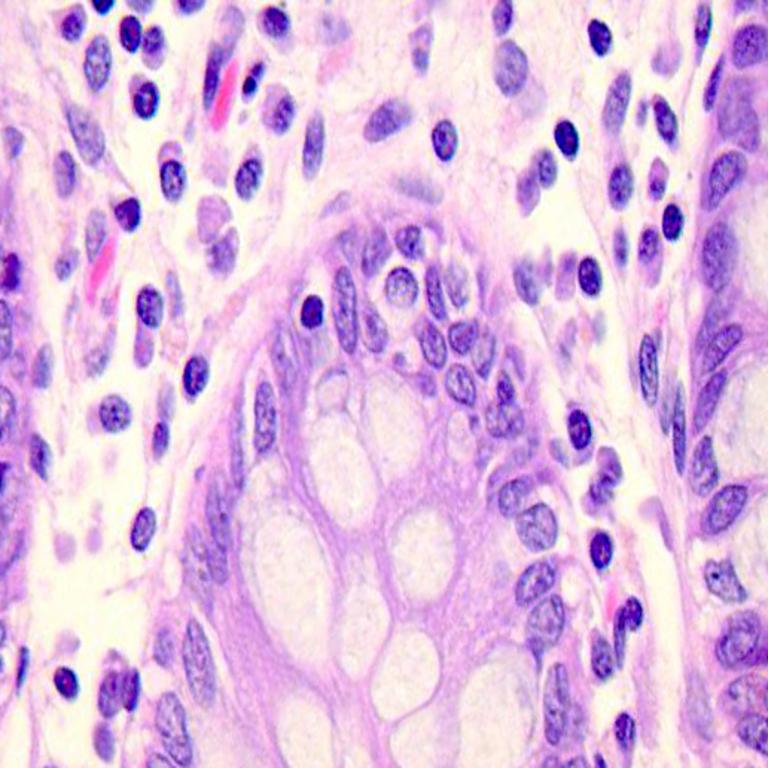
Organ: colon
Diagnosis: benign